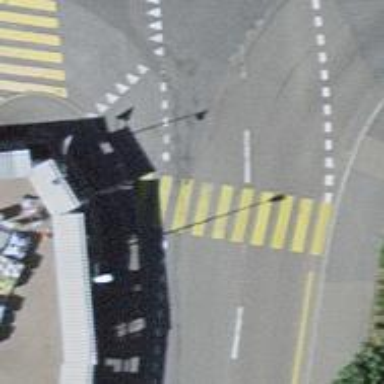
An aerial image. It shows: Pedestrian crossing with zebra markings on the footway.